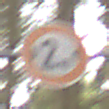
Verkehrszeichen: TatsaechlicheBreite2
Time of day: MorningAfternoon
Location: Outdoor (Nature)
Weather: Overcast
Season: Winter
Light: Natural